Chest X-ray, AP view. Patient: 42 years old, sex F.
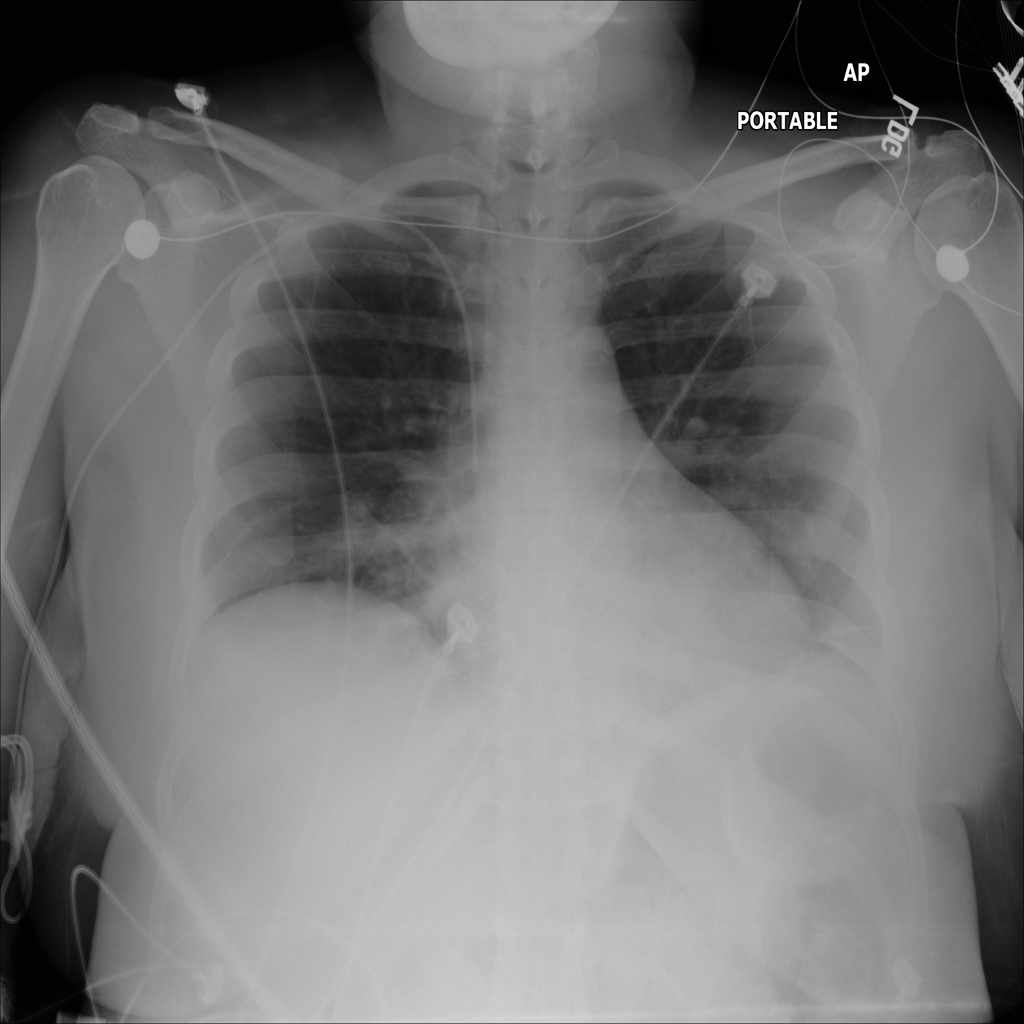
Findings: Atelectasis